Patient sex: F
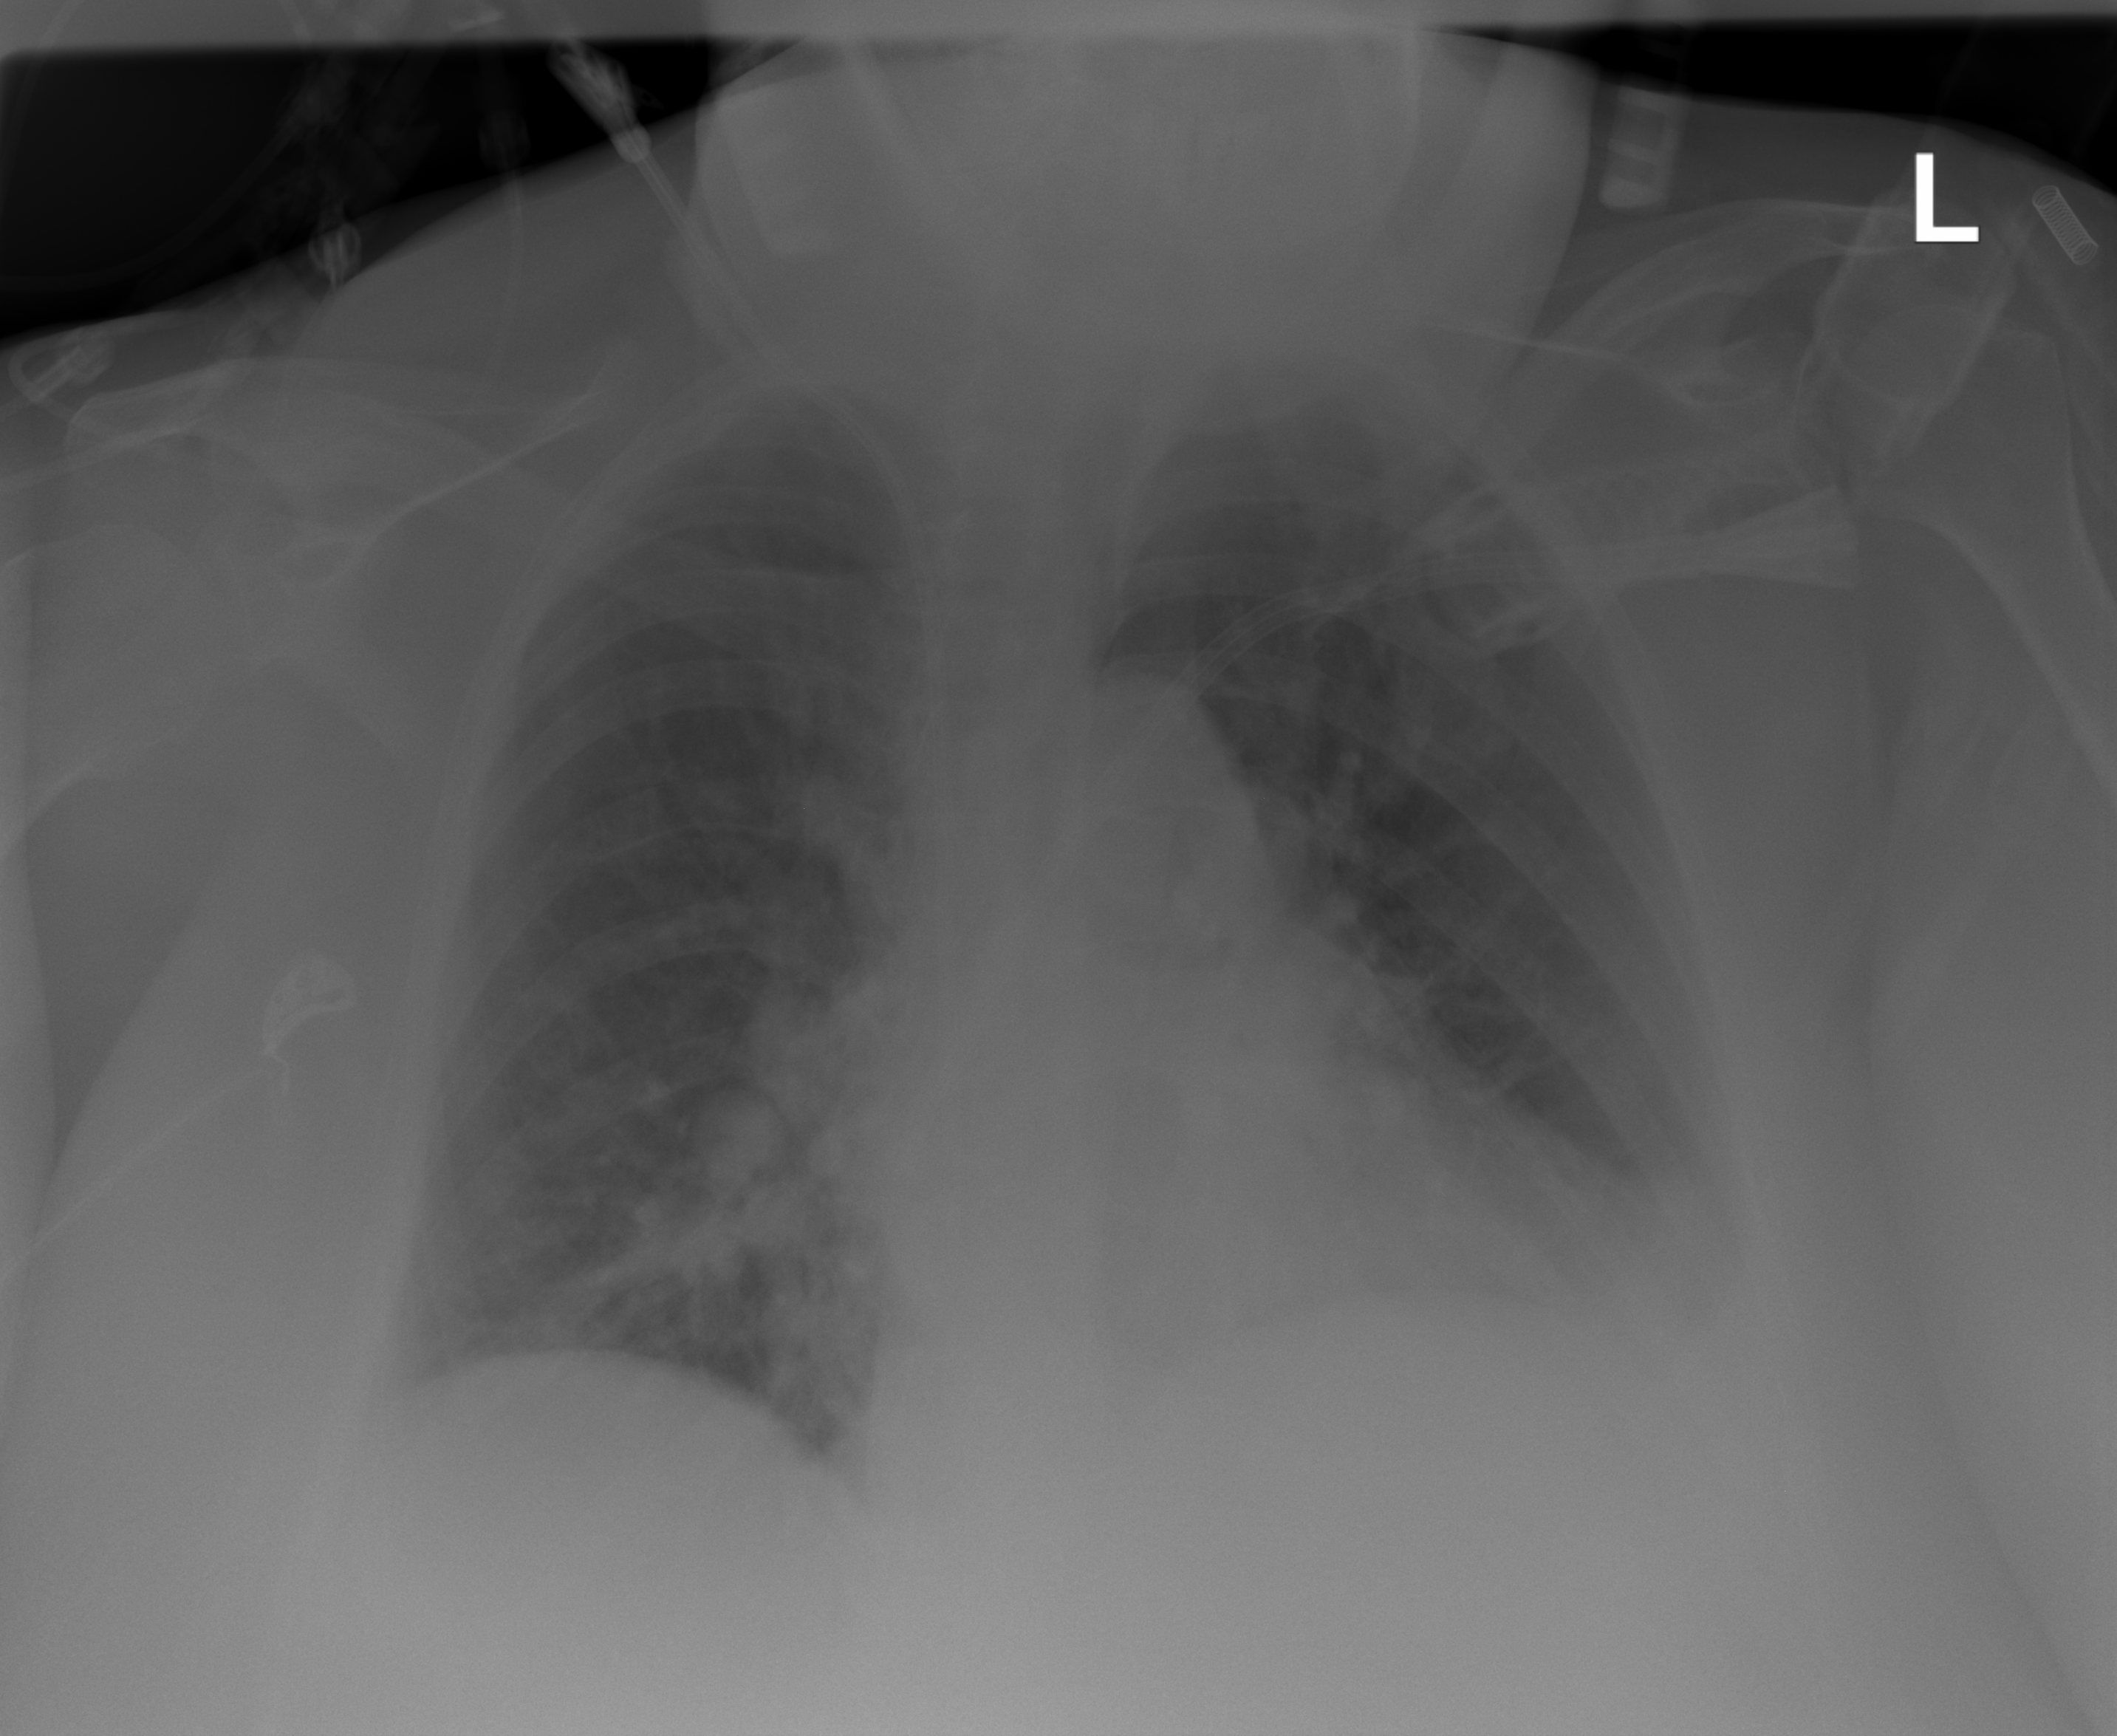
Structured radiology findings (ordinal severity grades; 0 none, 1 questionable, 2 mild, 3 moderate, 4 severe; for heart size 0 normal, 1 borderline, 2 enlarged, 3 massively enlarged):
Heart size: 2
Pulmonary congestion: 3
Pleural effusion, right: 0
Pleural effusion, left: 0
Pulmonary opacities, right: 0
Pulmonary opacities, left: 0
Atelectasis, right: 0
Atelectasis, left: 2